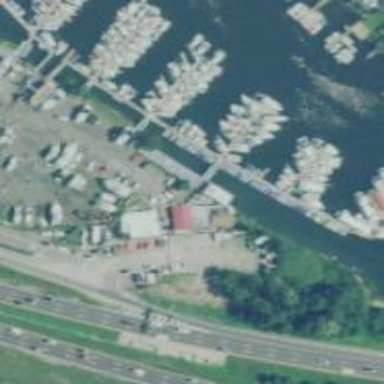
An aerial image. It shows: Man-made pier.